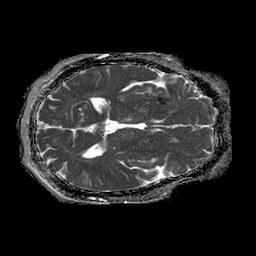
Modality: ADC
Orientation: axial
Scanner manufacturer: philips
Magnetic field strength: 1.5 T
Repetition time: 4.6 s
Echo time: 0.08517 s